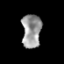
Tissue: prostate
Cell type: T cells
Senescence score: 0.317
Nuclear area (px): 632
Mean DAPI intensity: 153.44